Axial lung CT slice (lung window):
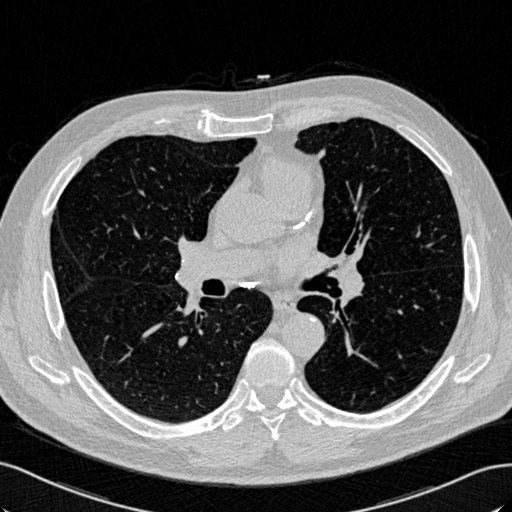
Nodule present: no